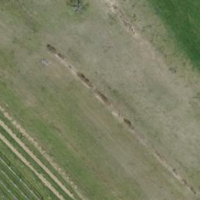
EUNIS habitat code: 52
Species observed at this site:
Phaneroptera falcata